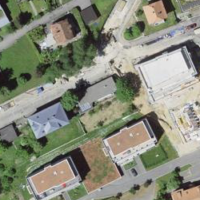
EUNIS habitat code: 55
Species observed at this site:
Ajuga reptans